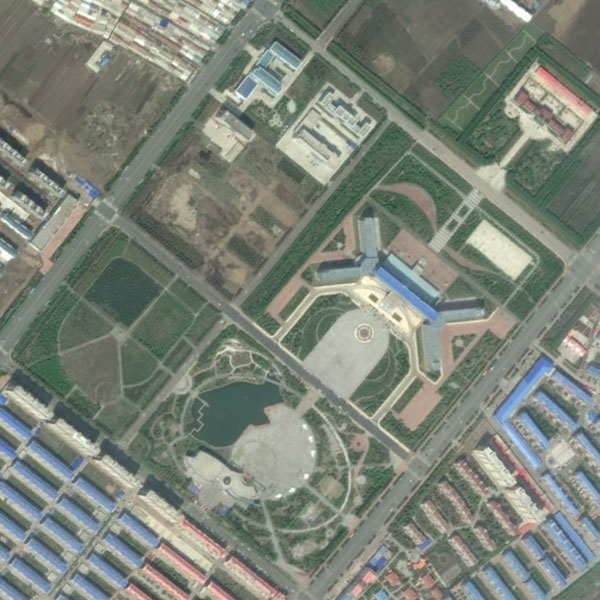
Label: Park